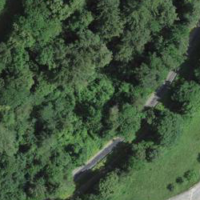
EUNIS habitat code: 44
Species observed at this site:
Fagus sylvatica